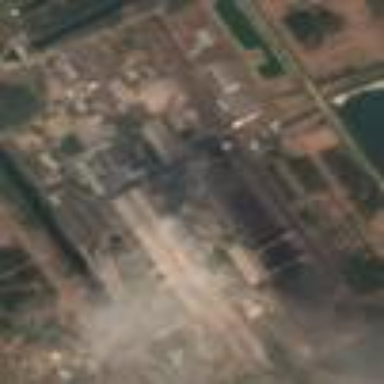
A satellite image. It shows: Industrial area with coal-powered plant.